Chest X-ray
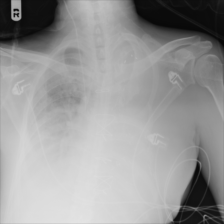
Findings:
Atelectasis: negative
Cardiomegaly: negative
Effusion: positive
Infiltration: negative
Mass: negative
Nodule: negative
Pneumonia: negative
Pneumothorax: negative
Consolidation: positive
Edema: negative
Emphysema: negative
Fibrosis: negative
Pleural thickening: negative
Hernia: negative